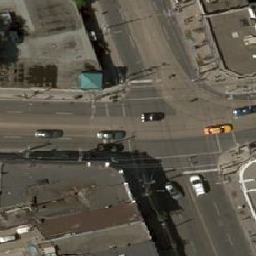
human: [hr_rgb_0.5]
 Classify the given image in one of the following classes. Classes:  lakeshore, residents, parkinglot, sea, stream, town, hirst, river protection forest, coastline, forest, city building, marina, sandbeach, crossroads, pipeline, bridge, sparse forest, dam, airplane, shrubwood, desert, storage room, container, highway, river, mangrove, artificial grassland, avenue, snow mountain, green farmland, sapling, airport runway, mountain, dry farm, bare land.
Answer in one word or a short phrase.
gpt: crossroads